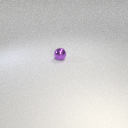
small purple metal sphere